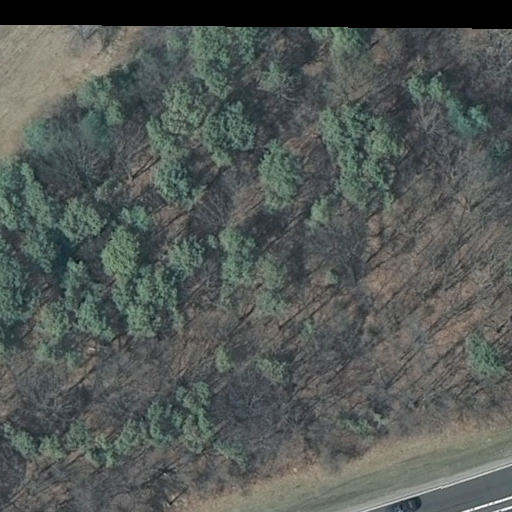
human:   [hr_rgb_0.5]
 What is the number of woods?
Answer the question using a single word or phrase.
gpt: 1

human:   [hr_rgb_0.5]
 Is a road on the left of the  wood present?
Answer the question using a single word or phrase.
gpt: no

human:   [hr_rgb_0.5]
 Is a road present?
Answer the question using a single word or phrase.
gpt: yes

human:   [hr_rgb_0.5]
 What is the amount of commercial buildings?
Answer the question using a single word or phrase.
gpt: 0

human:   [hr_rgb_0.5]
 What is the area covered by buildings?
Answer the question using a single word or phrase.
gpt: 0m2

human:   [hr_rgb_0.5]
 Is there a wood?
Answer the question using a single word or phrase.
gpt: yes

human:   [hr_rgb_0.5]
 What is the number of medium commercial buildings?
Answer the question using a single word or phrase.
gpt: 0

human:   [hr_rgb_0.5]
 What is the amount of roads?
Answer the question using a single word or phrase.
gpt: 1

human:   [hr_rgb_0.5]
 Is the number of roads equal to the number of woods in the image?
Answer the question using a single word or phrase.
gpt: yes

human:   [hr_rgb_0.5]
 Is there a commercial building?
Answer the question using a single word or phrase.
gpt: no

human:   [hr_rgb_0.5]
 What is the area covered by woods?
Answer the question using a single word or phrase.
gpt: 10599m2

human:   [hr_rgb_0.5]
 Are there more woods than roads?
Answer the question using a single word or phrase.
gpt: no

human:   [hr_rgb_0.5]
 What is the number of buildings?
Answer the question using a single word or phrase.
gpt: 0

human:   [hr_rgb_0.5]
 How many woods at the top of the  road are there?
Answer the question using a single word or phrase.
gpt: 0

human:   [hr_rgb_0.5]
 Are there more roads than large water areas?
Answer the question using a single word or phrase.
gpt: yes

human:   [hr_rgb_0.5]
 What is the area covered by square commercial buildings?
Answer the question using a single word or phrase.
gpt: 0m2

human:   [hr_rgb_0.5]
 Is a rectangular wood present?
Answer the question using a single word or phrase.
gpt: yes

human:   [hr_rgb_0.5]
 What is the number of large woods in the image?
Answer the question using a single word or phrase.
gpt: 1

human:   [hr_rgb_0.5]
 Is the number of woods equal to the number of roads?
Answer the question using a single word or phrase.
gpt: yes

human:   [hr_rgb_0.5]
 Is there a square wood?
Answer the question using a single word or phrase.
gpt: no

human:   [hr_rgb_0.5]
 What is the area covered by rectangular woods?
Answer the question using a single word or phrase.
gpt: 10599m2

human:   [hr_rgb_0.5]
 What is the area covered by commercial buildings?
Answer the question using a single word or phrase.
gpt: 0m2

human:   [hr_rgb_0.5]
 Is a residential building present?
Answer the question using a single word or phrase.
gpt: no

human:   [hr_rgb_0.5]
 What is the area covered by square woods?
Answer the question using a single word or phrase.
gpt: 0m2

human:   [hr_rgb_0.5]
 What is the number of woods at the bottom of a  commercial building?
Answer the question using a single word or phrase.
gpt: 0

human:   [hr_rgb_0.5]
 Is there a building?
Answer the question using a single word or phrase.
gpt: no

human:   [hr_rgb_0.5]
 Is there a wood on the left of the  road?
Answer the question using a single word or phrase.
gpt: no

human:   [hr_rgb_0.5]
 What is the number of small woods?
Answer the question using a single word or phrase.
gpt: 0

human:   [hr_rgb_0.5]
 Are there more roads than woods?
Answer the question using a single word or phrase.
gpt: no

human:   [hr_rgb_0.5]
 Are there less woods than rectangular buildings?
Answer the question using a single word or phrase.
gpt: no

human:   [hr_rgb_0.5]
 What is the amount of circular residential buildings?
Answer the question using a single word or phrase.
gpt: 0

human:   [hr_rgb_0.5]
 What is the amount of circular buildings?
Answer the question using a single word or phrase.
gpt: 0

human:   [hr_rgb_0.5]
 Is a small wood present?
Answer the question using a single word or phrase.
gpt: no

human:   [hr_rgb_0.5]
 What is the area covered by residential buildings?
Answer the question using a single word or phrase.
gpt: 0m2

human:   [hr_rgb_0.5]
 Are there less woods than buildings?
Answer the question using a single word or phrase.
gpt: no

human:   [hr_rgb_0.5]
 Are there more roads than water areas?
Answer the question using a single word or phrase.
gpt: yes

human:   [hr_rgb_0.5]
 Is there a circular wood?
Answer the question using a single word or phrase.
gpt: no

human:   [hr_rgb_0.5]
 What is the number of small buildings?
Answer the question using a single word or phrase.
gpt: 0

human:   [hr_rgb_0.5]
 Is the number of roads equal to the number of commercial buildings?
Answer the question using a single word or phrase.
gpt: no

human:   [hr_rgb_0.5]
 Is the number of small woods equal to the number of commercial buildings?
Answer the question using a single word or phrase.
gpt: yes

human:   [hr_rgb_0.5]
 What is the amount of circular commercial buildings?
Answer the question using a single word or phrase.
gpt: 0

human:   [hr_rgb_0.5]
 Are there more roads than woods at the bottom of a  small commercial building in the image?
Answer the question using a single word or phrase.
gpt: yes

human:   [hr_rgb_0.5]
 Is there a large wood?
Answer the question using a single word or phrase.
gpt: yes

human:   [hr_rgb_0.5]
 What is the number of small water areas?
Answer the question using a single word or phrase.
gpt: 0

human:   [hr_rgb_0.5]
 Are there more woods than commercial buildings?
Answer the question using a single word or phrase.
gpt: yes

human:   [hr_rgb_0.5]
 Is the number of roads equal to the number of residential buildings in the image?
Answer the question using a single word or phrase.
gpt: no

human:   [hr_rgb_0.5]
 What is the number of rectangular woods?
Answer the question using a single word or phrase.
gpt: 1

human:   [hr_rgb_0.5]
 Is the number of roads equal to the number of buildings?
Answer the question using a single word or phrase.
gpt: no

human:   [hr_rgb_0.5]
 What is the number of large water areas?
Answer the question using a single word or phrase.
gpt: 0

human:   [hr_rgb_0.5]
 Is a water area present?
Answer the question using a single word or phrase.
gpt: no

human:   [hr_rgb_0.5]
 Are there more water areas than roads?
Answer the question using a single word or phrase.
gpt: no

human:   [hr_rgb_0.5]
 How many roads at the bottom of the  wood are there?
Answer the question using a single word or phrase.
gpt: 1

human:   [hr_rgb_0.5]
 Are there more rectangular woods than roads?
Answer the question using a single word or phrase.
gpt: no

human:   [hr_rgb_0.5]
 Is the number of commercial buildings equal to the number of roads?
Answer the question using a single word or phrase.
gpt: no

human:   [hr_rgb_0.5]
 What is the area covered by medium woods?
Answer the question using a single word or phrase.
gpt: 0m2

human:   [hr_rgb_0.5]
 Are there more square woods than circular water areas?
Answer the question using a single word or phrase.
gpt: no

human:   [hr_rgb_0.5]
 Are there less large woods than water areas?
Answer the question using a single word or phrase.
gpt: no

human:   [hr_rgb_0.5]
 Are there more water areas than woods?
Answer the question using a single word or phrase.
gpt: no

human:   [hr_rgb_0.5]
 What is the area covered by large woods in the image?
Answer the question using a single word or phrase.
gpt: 10599m2

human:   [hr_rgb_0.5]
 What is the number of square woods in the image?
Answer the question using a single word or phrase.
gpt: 0

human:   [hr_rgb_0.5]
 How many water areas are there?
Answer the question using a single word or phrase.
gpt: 0

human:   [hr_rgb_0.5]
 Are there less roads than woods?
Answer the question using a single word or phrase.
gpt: no

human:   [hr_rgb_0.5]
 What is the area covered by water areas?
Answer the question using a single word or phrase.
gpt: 0m2

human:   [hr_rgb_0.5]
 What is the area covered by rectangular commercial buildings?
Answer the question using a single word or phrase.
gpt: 0m2